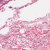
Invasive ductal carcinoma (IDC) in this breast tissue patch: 0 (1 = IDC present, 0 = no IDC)